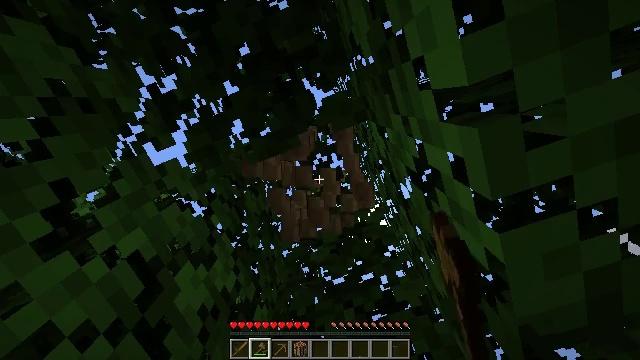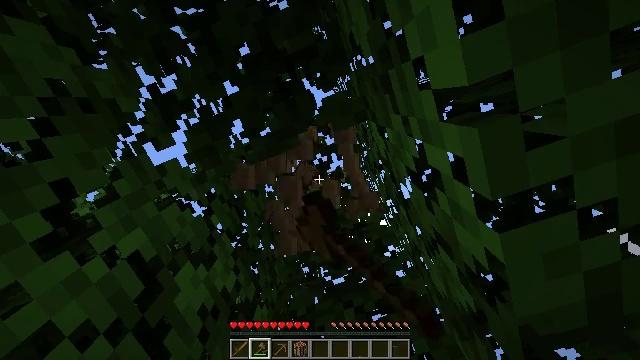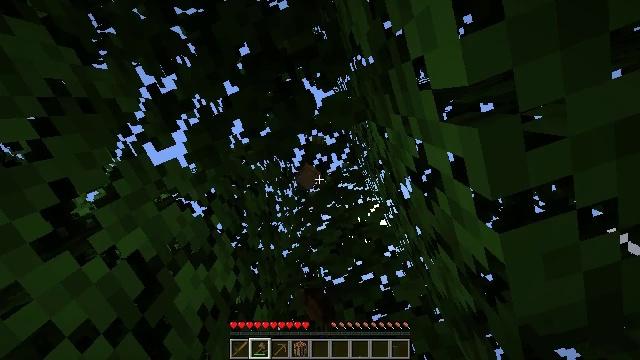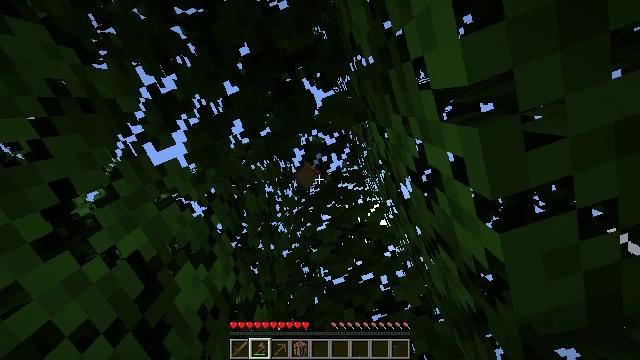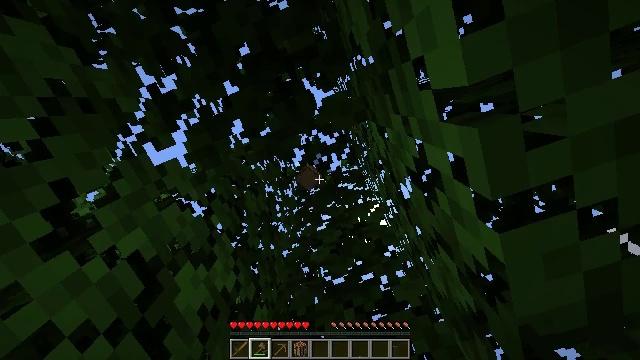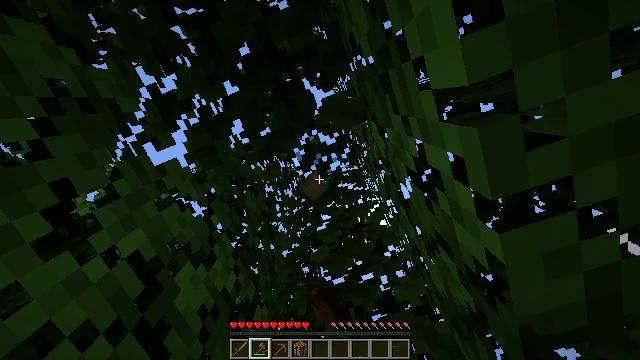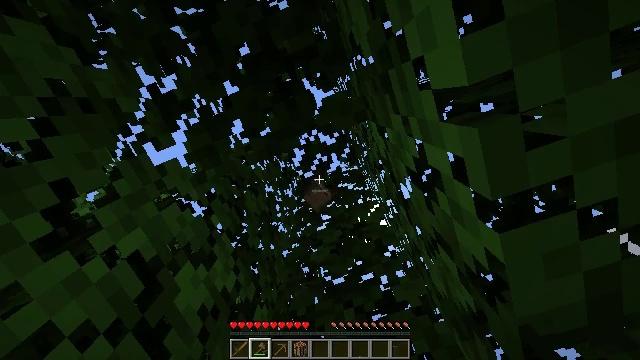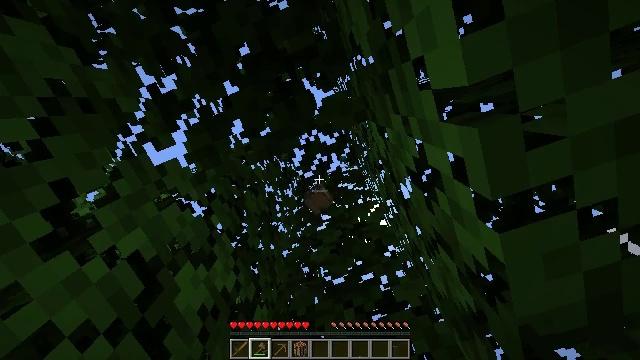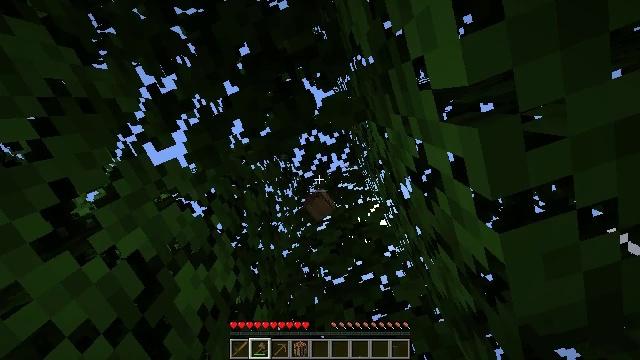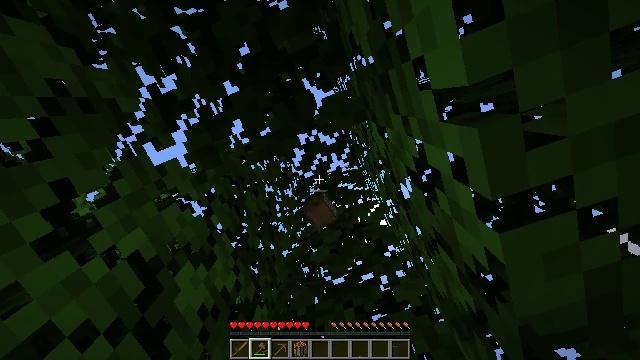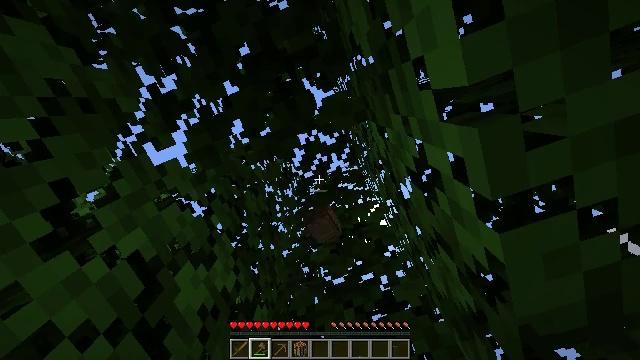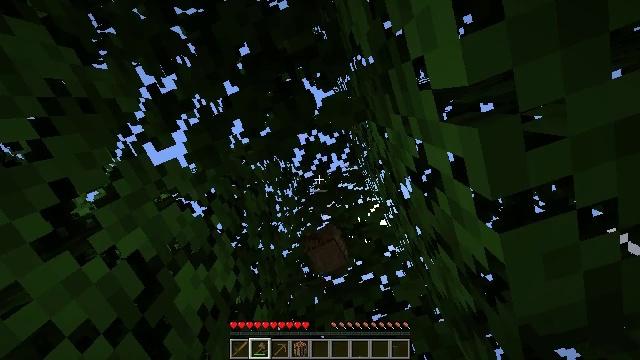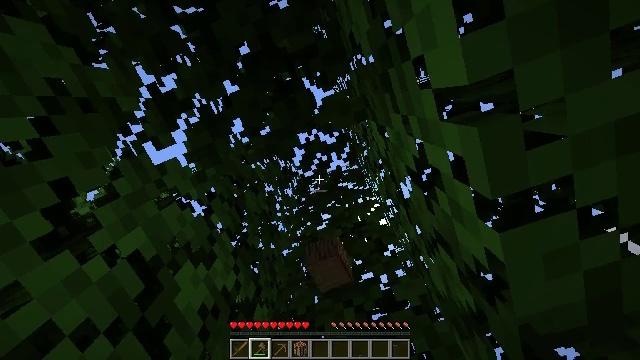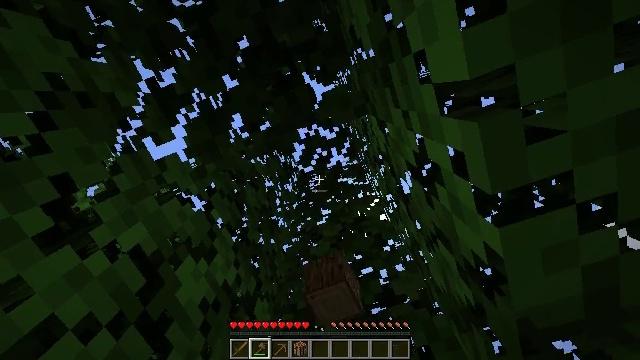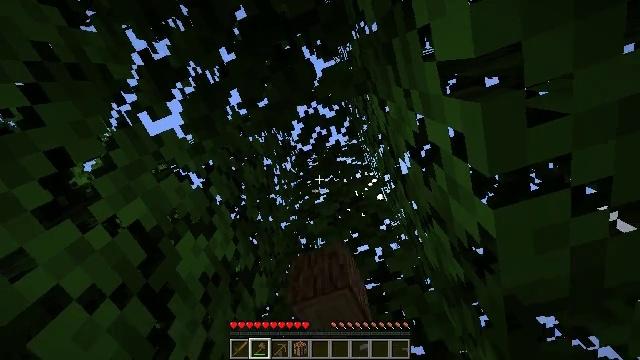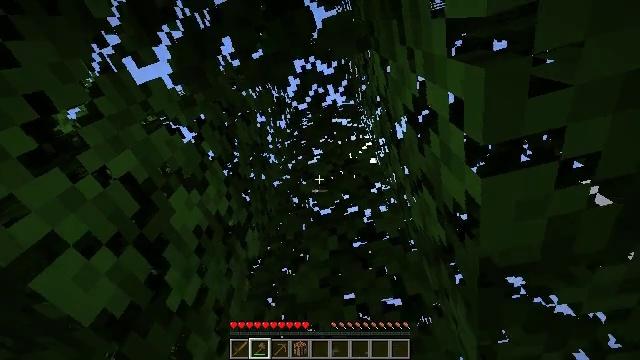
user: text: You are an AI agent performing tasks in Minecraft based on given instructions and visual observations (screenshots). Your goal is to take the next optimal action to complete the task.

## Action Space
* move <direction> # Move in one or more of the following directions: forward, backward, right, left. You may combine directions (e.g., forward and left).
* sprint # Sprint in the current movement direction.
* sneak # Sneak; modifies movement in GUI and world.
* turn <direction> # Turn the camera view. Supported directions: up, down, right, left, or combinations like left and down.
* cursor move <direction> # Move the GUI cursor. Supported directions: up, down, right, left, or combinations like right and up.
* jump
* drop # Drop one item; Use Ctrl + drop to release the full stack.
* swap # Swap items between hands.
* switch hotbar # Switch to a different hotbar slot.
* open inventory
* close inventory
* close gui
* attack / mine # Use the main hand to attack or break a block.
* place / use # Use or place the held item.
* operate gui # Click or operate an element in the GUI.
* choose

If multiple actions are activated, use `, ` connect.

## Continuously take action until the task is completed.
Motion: motion action
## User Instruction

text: Mine tall grass from the ground.
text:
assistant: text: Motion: attack / mine
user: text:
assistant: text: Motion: attack / mine
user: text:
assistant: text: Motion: attack / mine
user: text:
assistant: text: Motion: attack / mine
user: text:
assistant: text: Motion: attack / mine
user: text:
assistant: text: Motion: no_op
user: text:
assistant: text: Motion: no_op
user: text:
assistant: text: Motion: no_op
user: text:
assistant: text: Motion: no_op
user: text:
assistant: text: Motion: no_op
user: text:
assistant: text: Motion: no_op
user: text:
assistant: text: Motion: no_op
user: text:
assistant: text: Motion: turn down
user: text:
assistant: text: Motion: turn right and down
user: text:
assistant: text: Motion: turn right and down
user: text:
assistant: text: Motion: turn right and down
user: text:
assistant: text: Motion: turn right and down
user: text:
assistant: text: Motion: turn right and down
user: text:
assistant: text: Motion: turn right and down
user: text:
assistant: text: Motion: move forward, turn right and down
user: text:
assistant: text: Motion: move forward, turn right and down
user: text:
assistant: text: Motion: move forward, turn right and down
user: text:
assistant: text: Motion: move forward, turn right and down
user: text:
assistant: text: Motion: move forward, turn right
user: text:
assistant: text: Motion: move forward, turn right
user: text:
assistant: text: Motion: move forward, turn right
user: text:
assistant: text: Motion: move forward, turn right
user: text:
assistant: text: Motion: move forward, turn right and up
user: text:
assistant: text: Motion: move forward, turn right and up
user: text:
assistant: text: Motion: move forward